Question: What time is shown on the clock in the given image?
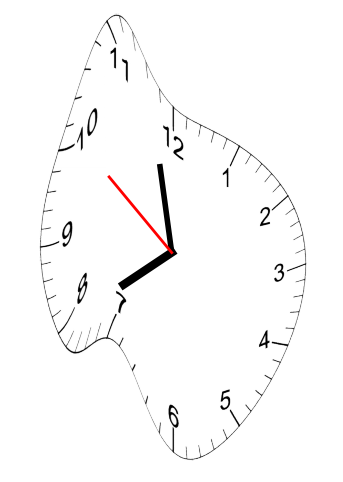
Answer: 07:57:51